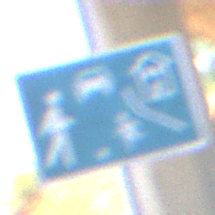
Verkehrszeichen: BeginnVerkehrsberuhigterBereich
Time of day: Midday
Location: Roofed (Underpass)
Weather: Clear
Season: NotSpecified
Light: Natural